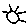
Label: sun